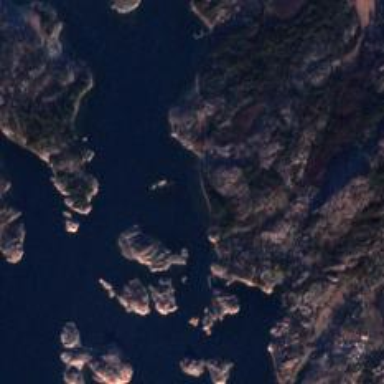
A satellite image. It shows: Beautiful bay with natural surroundings.